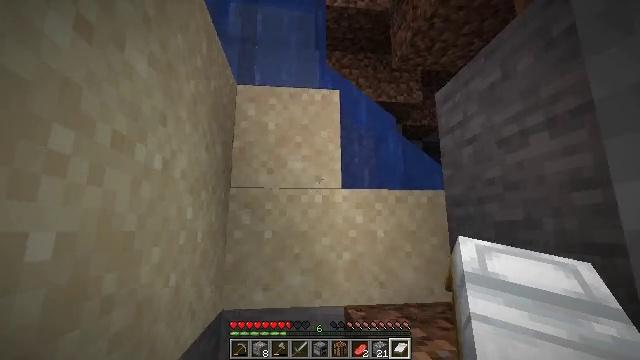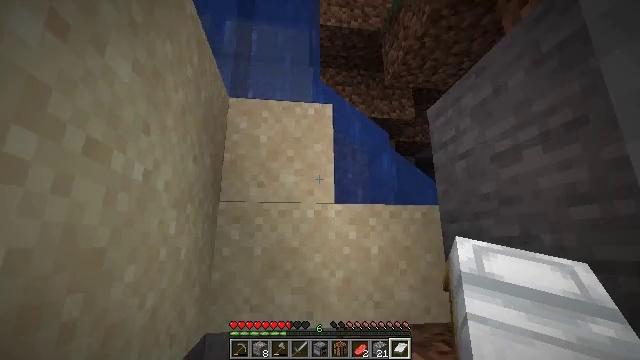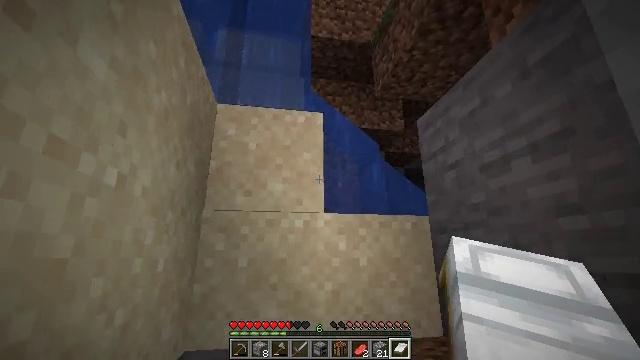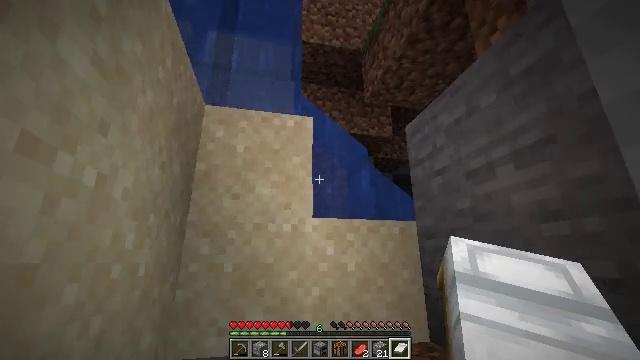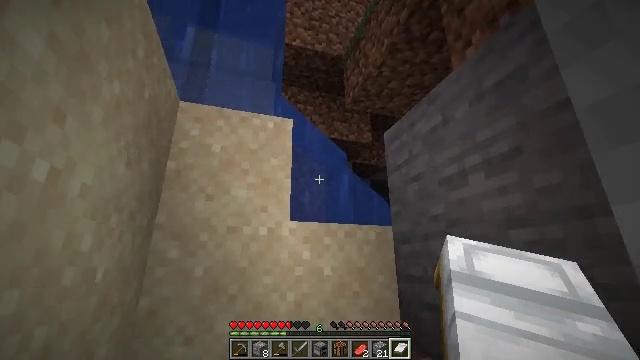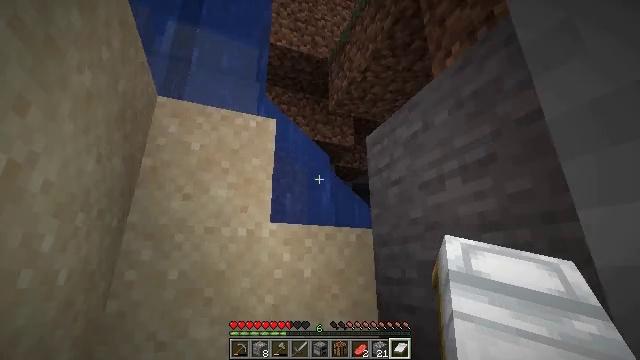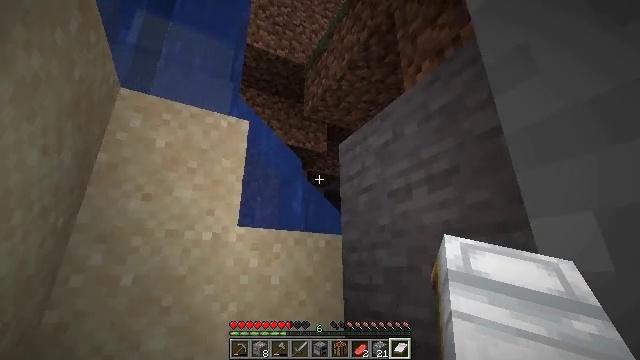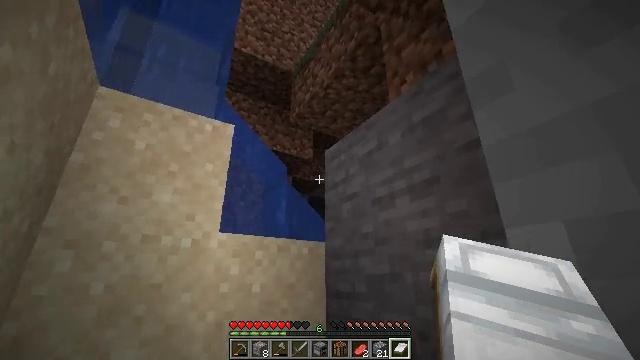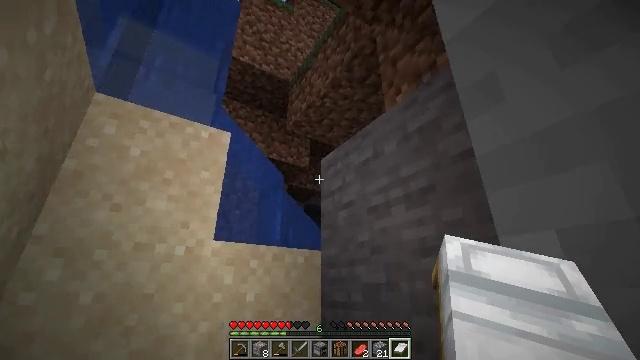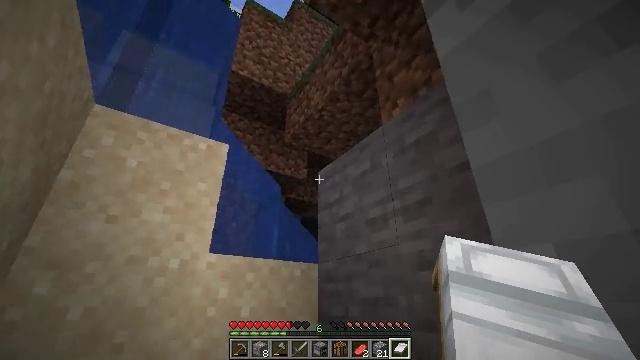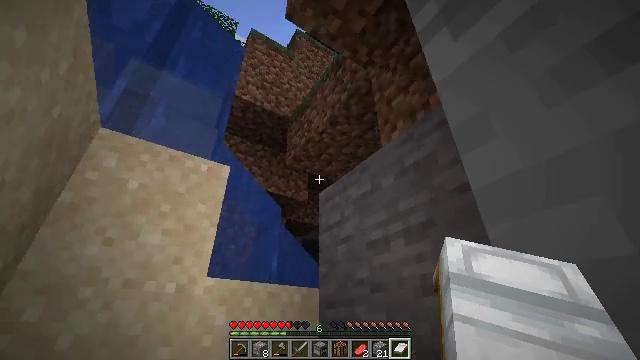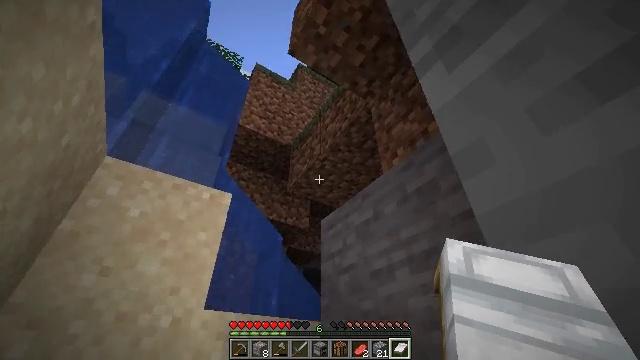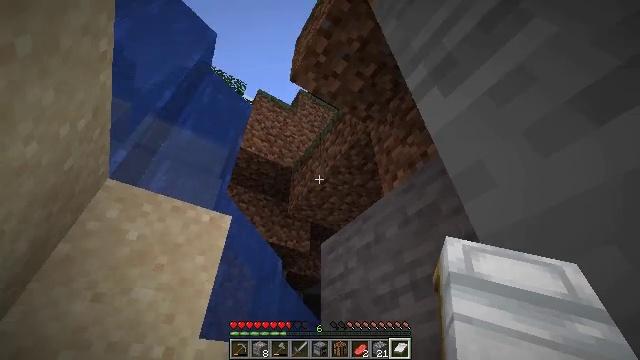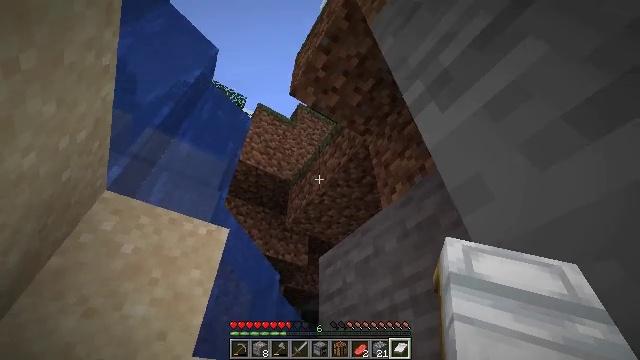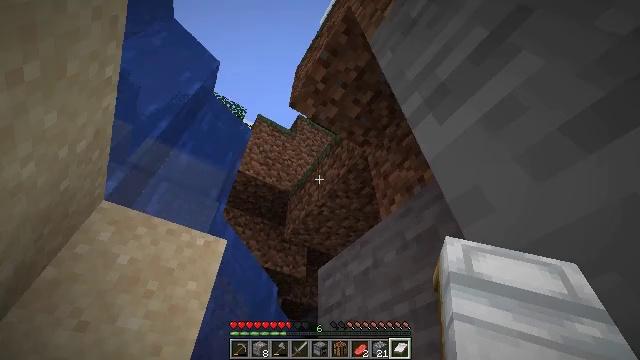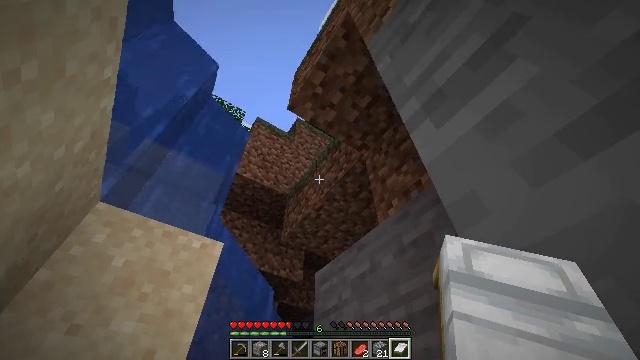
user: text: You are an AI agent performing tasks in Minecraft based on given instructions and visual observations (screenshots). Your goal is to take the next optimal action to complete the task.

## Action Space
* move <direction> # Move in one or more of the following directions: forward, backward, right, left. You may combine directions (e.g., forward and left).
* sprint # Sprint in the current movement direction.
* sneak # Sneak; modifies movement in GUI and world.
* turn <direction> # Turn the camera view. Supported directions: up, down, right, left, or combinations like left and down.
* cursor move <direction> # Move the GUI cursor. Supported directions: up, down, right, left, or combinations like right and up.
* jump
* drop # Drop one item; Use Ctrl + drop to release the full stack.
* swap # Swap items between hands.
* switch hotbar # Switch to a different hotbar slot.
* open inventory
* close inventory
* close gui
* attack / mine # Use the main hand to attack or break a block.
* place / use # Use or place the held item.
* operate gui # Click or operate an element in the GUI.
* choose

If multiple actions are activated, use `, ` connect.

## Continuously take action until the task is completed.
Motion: motion action
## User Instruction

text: Drop a white bed.
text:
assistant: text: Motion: turn right and up
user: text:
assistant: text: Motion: turn right and up
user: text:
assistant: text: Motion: turn right and up
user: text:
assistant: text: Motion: turn right
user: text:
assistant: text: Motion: turn right
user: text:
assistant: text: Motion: turn right and up
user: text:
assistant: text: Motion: turn right and up
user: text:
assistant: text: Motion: turn up
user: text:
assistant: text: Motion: turn up
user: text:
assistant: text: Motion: turn up
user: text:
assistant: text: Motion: turn up
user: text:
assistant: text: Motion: turn up
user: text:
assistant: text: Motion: turn up
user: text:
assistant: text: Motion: turn up
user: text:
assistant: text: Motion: no_op
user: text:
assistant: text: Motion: no_op
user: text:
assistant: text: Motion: no_op
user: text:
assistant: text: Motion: no_op
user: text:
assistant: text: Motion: no_op
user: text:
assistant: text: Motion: no_op
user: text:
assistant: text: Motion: no_op
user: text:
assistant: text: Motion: no_op
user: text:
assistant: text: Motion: no_op
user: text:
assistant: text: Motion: turn down
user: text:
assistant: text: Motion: turn left and down
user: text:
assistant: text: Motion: turn left and down
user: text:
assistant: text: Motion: turn down
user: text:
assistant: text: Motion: turn down
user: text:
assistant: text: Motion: turn down
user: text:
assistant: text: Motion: turn down